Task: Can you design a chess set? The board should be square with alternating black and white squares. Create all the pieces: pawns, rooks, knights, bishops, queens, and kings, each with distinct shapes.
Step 4753:
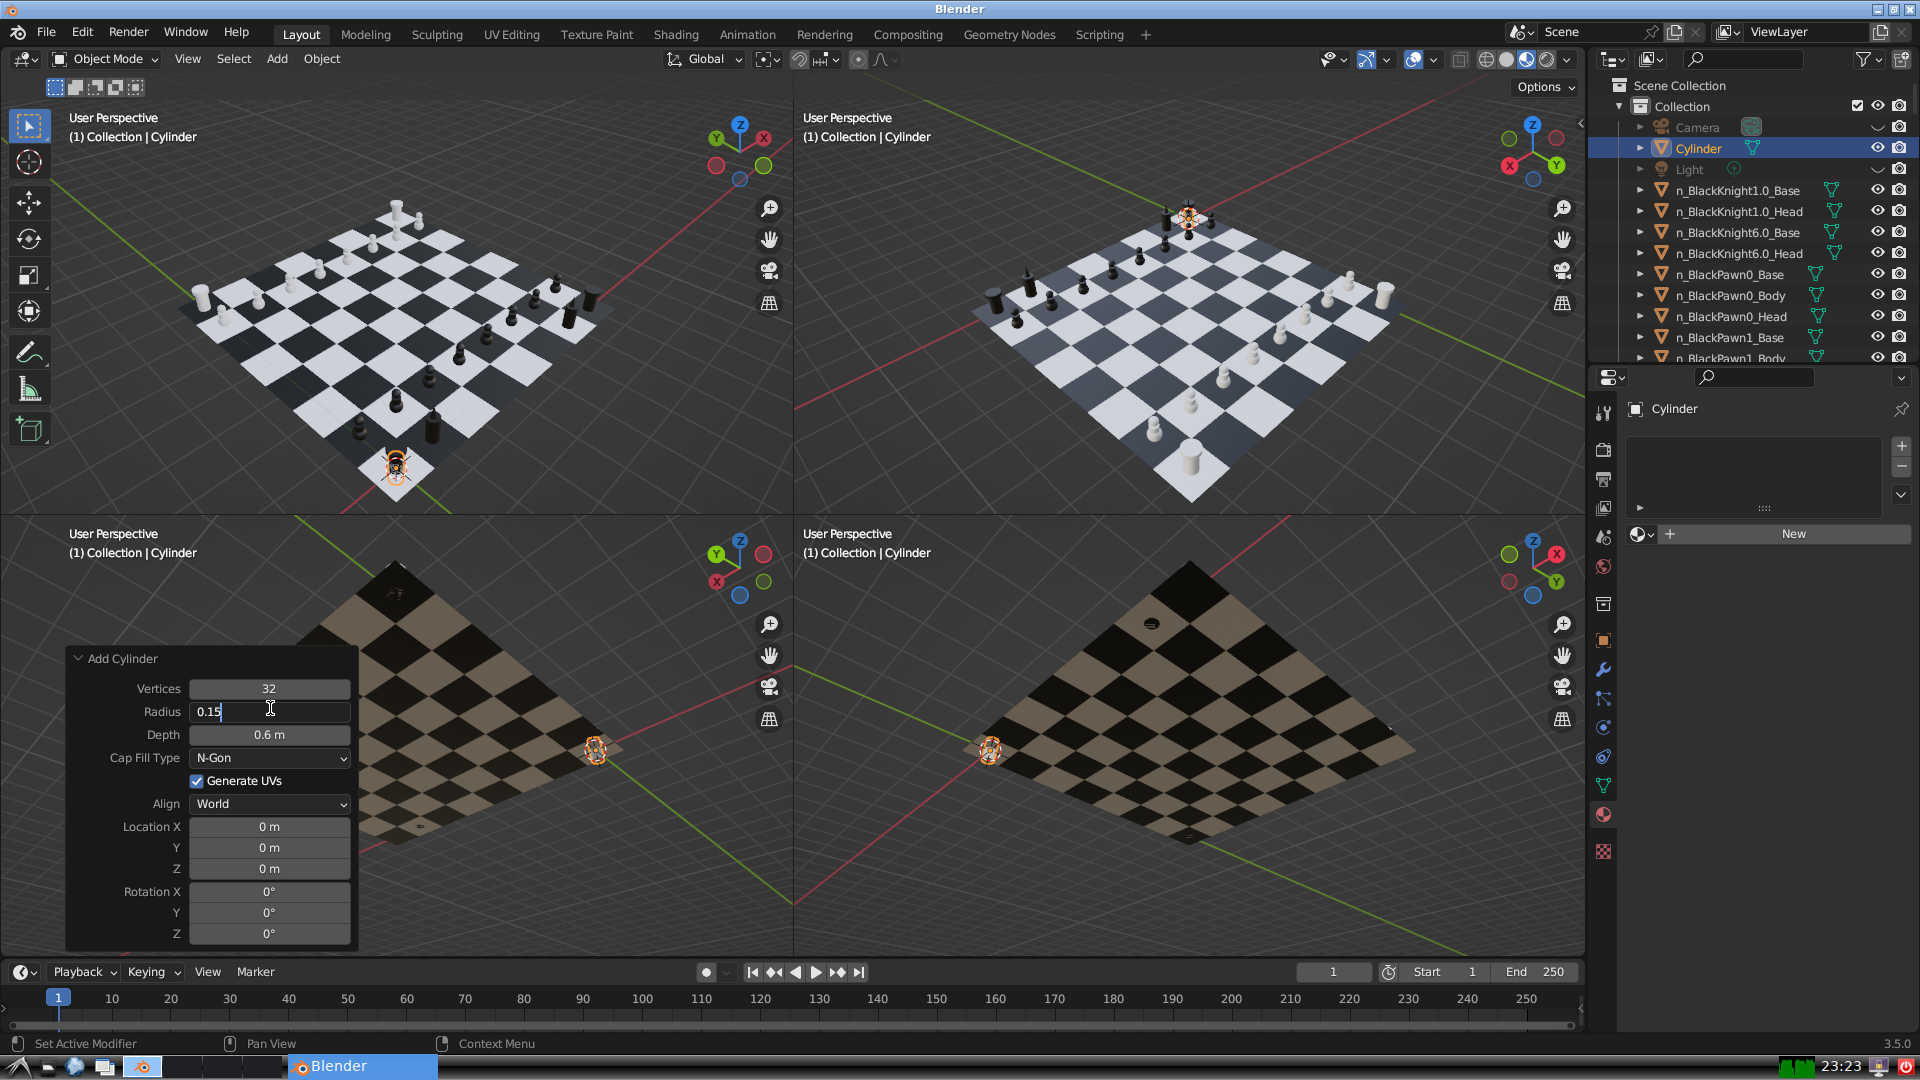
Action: {"key_press": ['Return']}